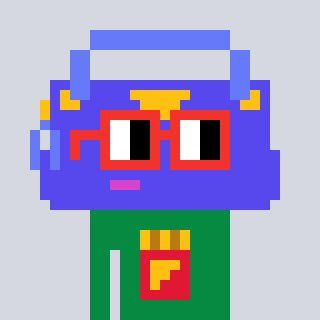
a pixel art character with square red glasses, a bag-shaped head and a green-colored body on a cool background